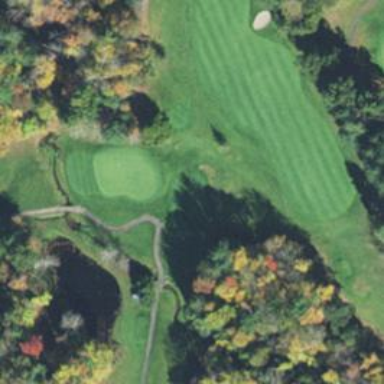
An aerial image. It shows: Path for both roads and golfers.